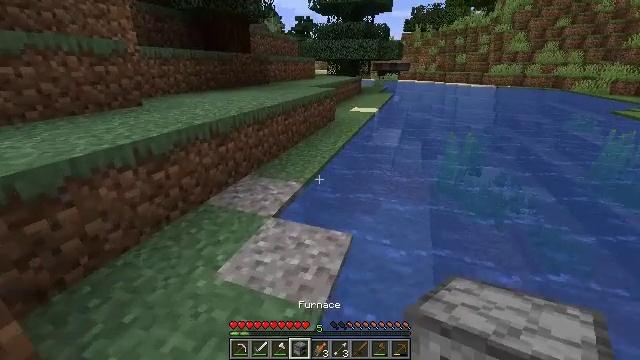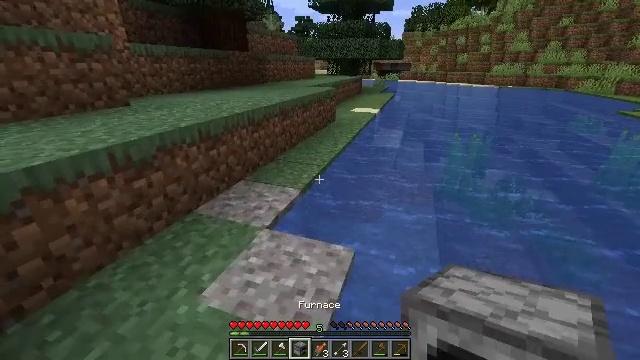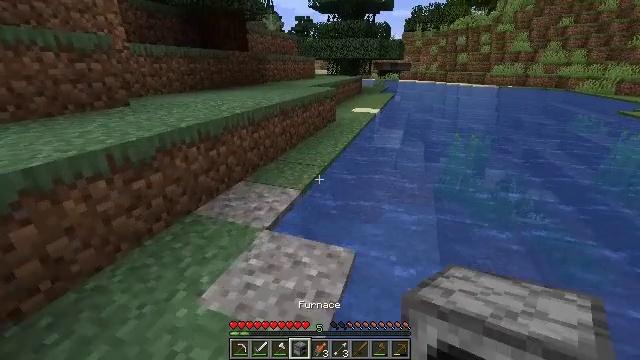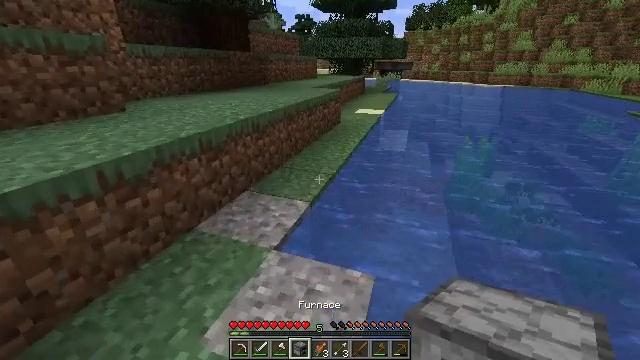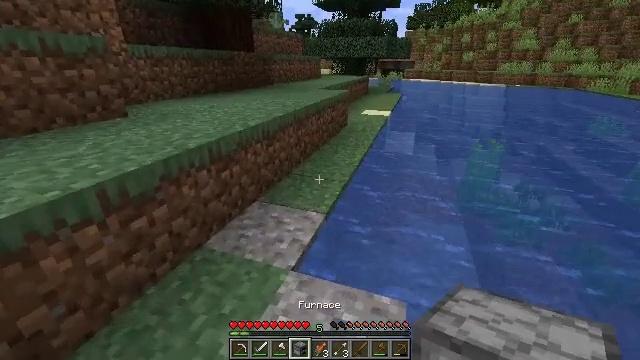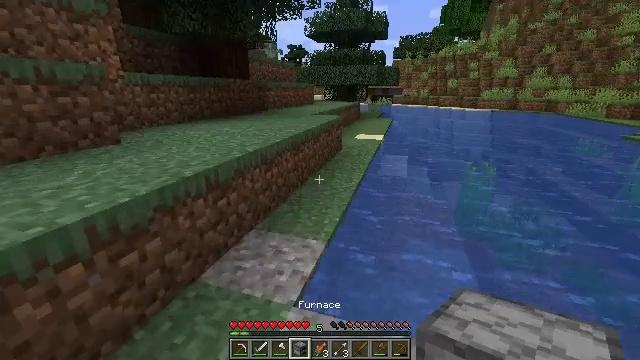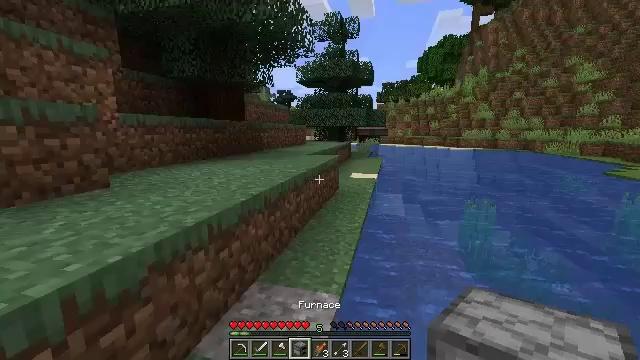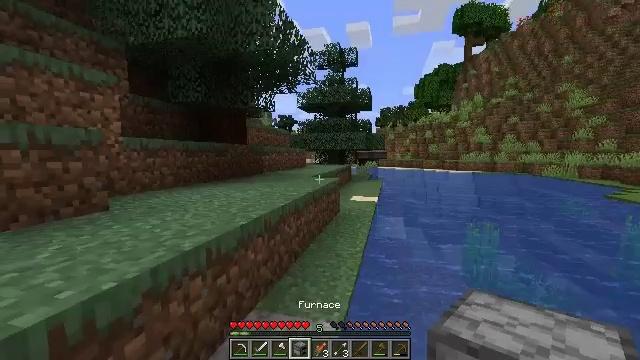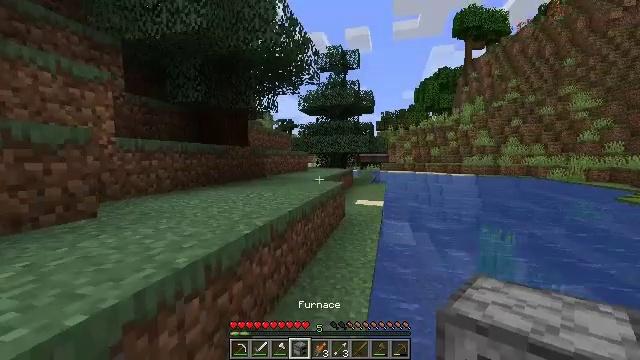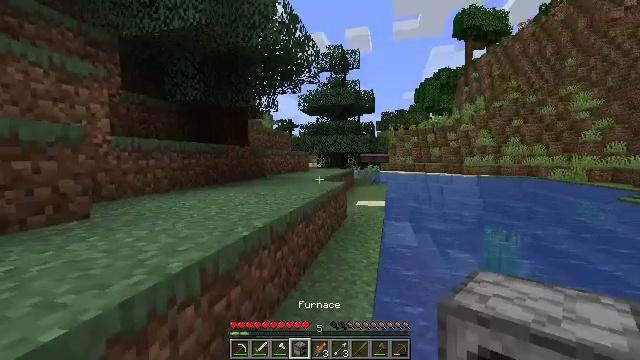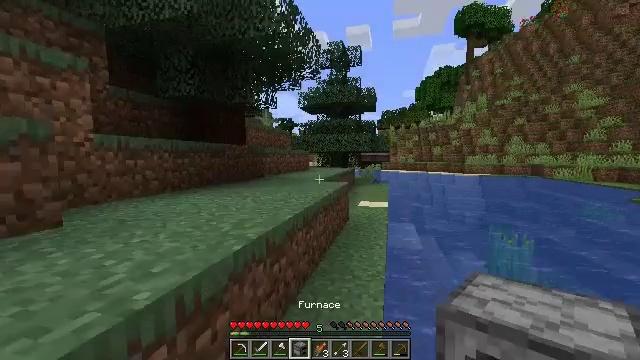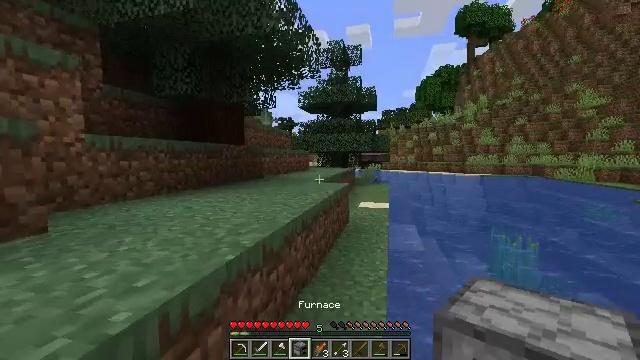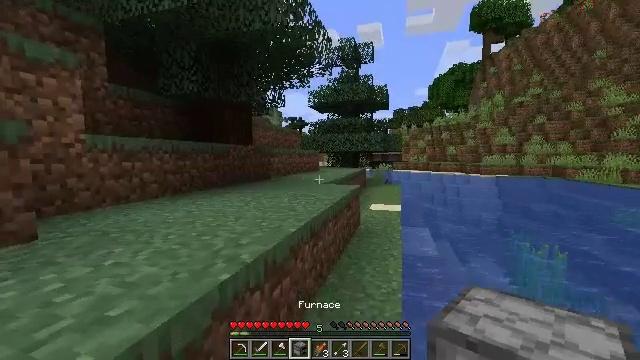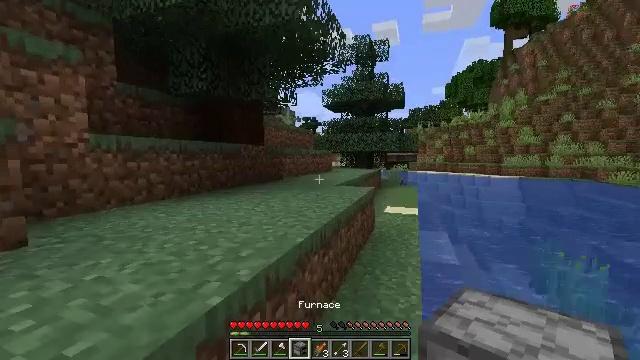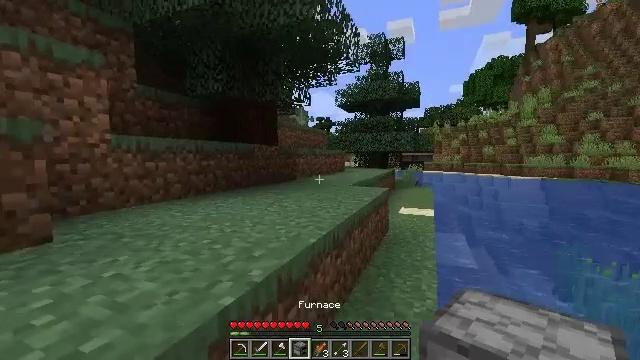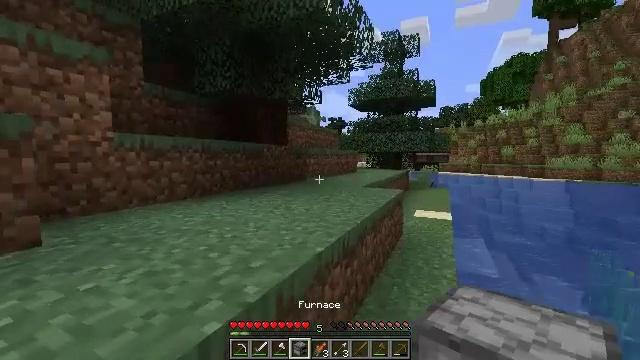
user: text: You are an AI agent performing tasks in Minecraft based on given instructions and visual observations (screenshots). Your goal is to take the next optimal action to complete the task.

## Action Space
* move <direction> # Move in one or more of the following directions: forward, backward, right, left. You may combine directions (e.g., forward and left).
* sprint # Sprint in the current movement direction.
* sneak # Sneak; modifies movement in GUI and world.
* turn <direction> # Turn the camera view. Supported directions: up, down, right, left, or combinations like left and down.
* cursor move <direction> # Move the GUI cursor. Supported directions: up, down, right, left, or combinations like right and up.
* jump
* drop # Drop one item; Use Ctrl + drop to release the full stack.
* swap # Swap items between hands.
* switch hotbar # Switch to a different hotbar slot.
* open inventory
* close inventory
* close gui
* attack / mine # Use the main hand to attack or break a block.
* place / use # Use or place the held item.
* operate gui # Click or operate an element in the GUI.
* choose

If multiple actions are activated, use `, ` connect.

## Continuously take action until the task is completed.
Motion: motion action
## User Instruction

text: Harvest the spruce log from a tree trunk.
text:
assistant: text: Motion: move forward
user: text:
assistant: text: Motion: move forward and move left
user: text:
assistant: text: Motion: move forward and move left
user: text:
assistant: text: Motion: move forward and move left
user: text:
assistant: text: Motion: move forward and move left, turn right and up
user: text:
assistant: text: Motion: move forward and move left, turn right and up
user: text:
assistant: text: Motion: move forward, turn up
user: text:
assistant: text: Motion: move forward
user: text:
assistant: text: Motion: move forward
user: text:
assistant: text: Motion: move forward
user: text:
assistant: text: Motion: move forward
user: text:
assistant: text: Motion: move forward, turn left
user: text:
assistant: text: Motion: move forward, turn left
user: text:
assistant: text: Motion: move forward, turn left
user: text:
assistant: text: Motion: move forward, turn left
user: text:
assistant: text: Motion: move forward
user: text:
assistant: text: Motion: move forward
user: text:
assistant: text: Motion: move forward, jump
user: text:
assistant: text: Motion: move forward, jump
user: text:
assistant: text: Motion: move forward, jump
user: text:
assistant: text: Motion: move forward, jump
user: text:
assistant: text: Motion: move forward, jump
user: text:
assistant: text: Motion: move forward, turn left
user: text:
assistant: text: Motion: move forward, turn left and up
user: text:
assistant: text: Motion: move forward, turn left and up
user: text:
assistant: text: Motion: move forward, turn left and up
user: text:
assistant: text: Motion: move forward, turn left and up
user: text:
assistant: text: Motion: move forward
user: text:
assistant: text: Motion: move forward
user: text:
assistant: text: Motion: move forward